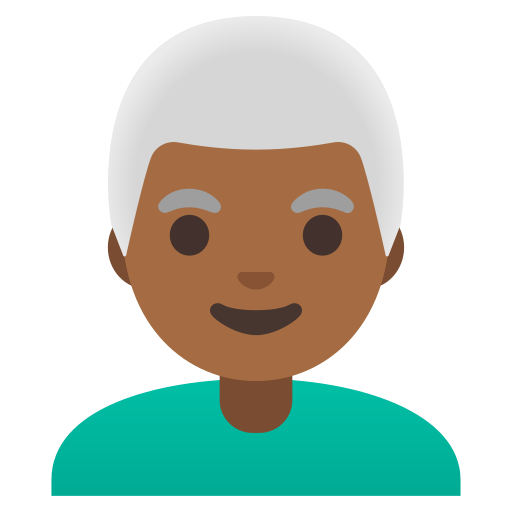
Emoji: 👨🏾‍🦳